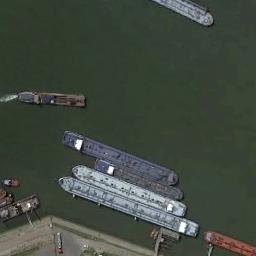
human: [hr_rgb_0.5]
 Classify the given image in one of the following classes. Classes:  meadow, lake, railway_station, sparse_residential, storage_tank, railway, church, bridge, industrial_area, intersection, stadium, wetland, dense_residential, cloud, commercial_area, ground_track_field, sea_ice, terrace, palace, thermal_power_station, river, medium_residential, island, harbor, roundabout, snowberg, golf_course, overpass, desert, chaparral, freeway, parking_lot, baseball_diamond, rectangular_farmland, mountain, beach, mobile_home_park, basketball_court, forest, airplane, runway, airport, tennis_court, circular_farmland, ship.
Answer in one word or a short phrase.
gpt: ship